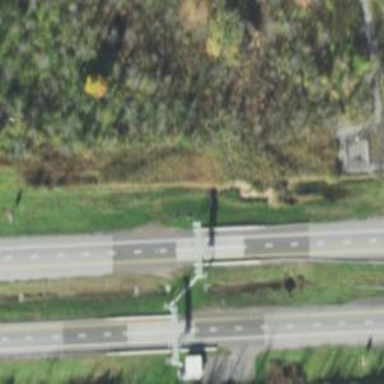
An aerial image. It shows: Toll gantry on the road.